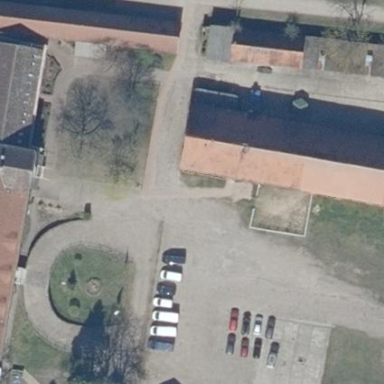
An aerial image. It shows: Parking area with surface.